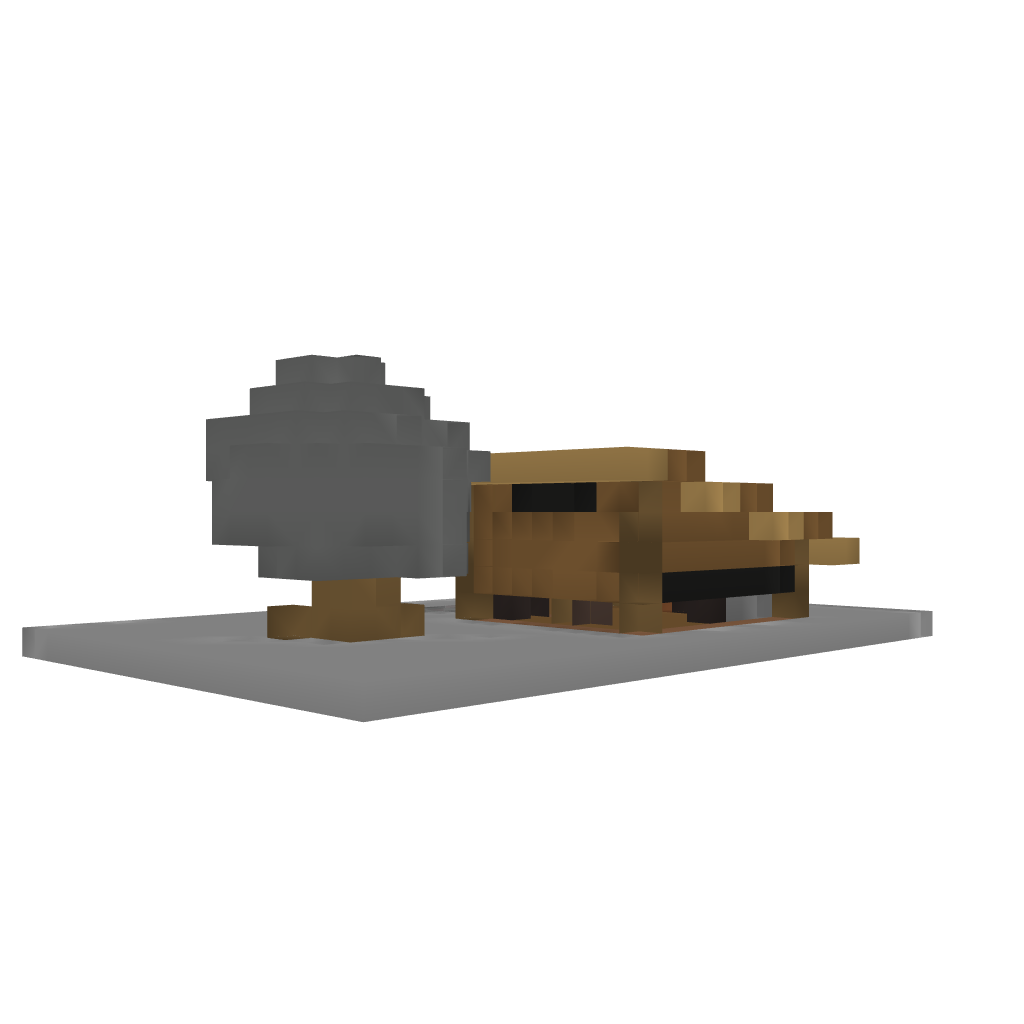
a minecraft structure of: small survival house